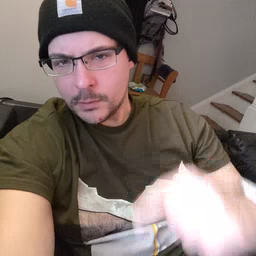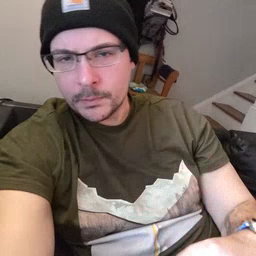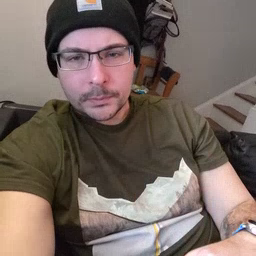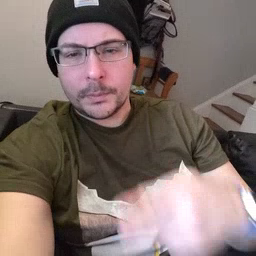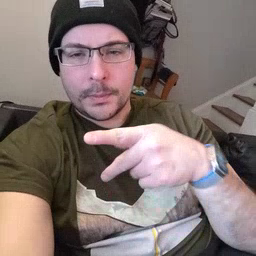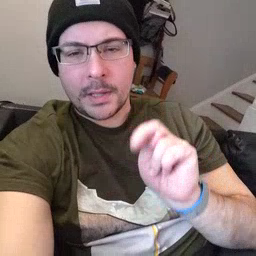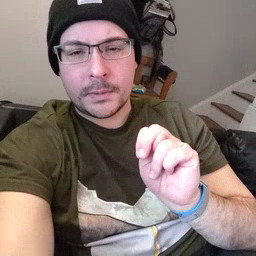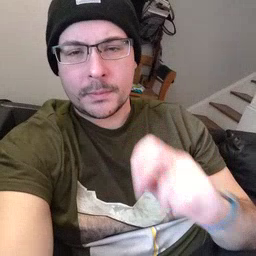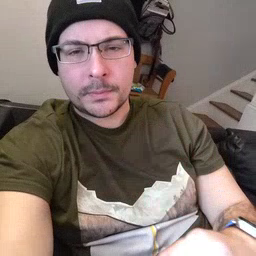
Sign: pen